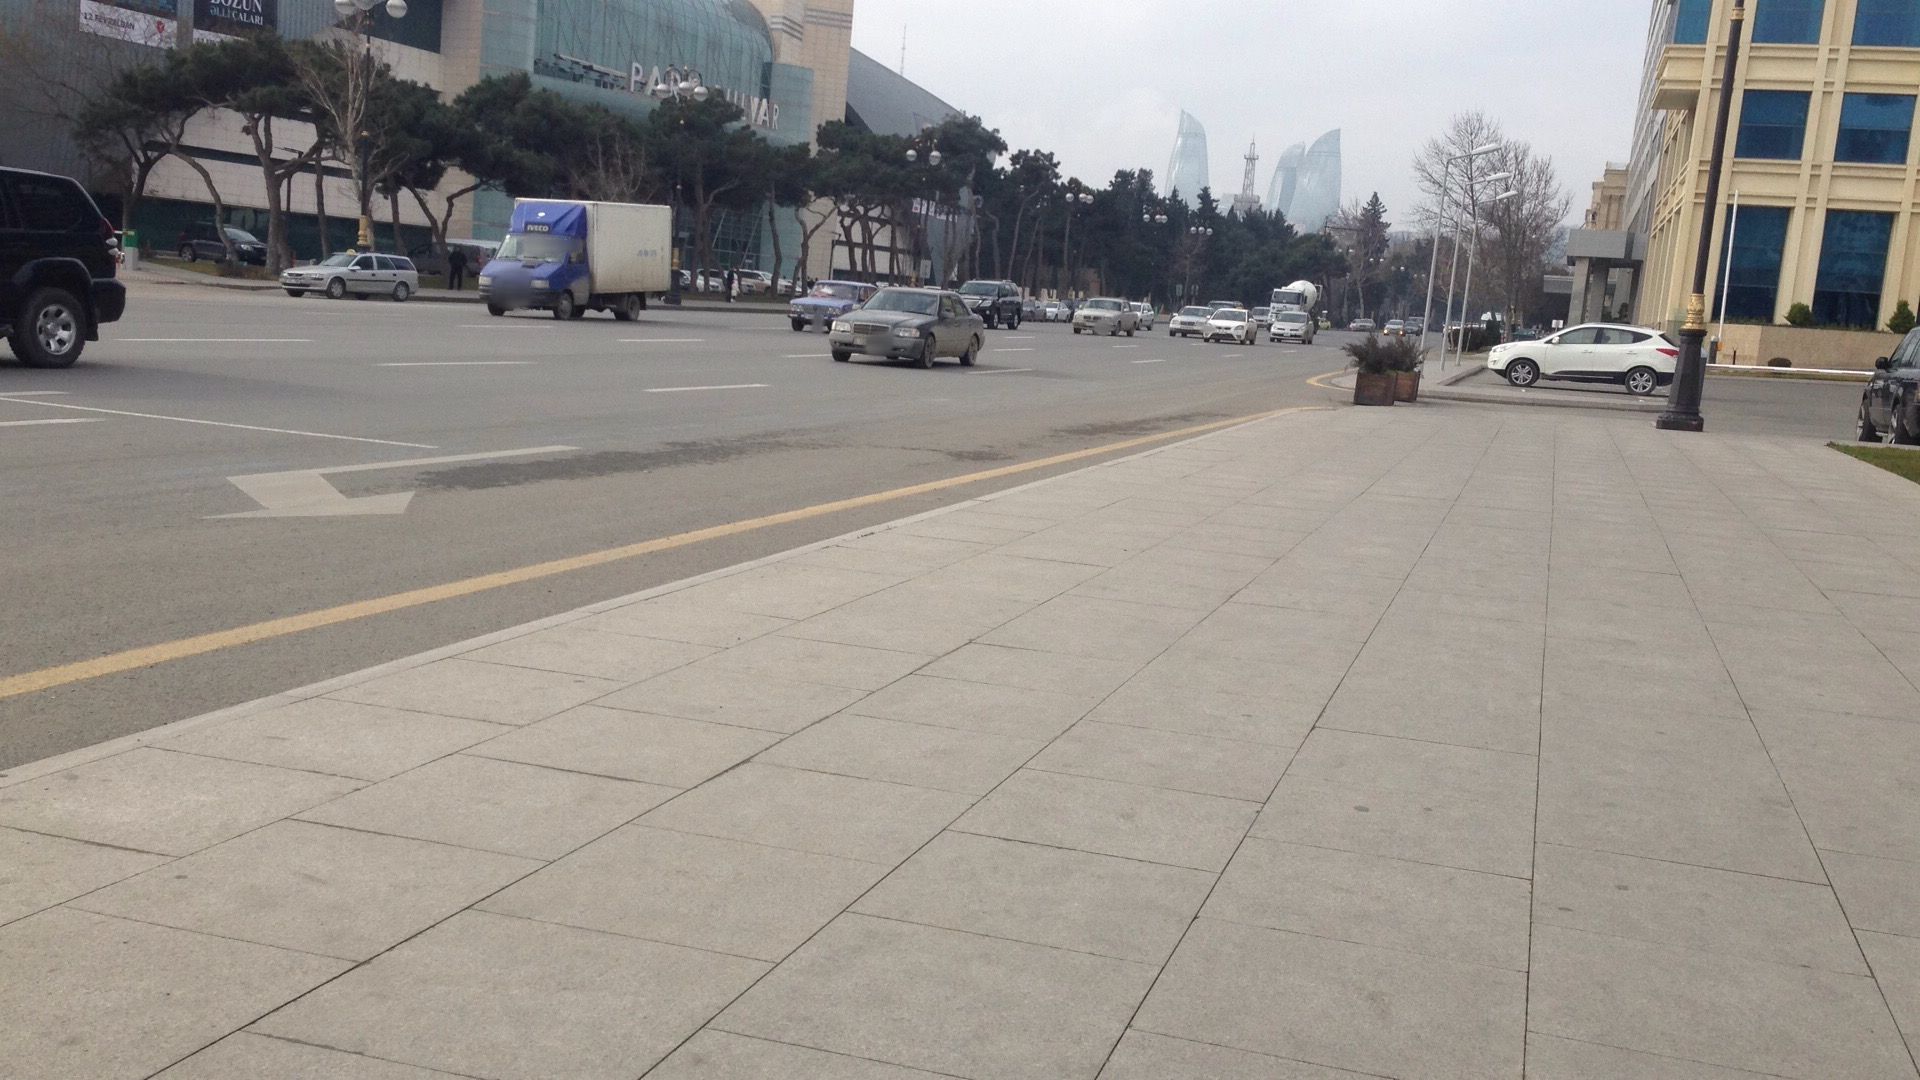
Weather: clear
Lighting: day
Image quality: good
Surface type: walking surface
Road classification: footway
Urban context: urban centre
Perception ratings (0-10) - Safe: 6.95, Lively: 8.92, Beautiful: 7.02, Boring: 2.91, Depressing: 2.75, Wealthy: 6.79